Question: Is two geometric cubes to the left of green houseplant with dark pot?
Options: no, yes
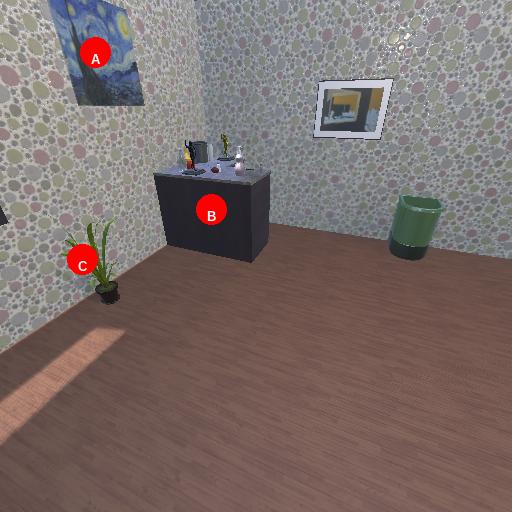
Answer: no